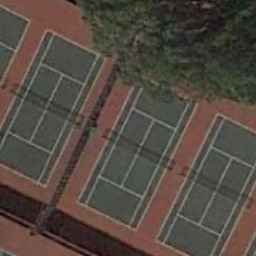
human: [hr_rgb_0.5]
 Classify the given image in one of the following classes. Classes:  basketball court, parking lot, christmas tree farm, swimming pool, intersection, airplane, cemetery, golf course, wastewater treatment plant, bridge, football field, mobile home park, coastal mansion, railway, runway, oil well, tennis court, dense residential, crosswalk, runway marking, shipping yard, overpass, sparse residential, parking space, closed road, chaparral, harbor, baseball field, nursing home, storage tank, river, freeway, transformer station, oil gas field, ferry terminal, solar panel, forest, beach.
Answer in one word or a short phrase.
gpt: tennis court